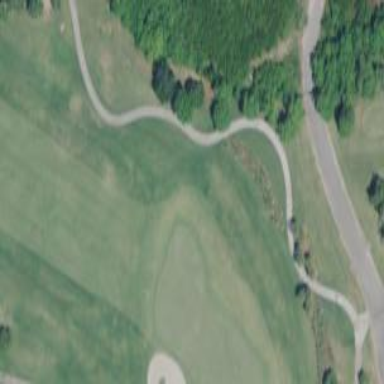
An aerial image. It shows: Golf green.